Question: I am using MIPS (QtSpim) to covert a 32bit word from Big Endian to Little Endian. What I show below is checked and correct. However I would like to know what other ways will let me do the conversion. I though only by using rotates and shifts, but I didn't manage to do it without logical operations.
So my question is, can it be done without logical operations?

'''
li $t0,0x12345678 # number to be converted supposed to be in $t0
rol $t1,$t0,8
li $t2,0x00FF00FF # $t2 contains mask 0x00FF00FF
and $t3,$t1,$t2 # byte 0 and 2 valid
ror $t1,$t0,8
not $t2,$t2 # $t2 contains mask 0xFF00FF00
and $t1,$t1,$t2 # byte 1 and 3 valid
or $t3,$t3,$t1 # little endian-number in $t3
'''
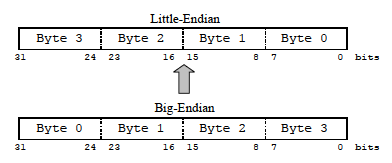
Answer: Here goes a solution that does not use logical operators. However, it is just a hack:
'''
li $t0,0x12345678 # number to be converted supposed to be in $t0
swl $t0, scratch+3
lwl $t1, scratch # Load MSB in LSB
lwr $t1, scratch+3 # Load LSB in MSB
swl $t0, scratch+2
lwr $t2, scratch # Swap second and
lwl $t2, scratch+1 # third bytes
sw $zero, scratch
lwl $t2, scratch # Leave MSB and LSB in zero
lwr $t2, scratch+3
addu $t3, $t1, $t2 # Add partial results to get final result
.data 0x2000 # Where to locate scratch space (4 bytes)
scratch:
.space 4
'''
Input is '$t0', partial results are in '$t1' and '$t2' and final result is in '$t3'. It also uses 4 bytes of memory (located at 'scratch')